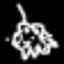
Label: frog